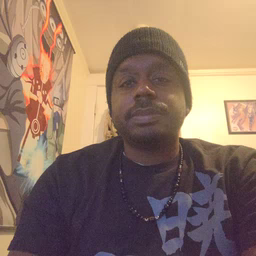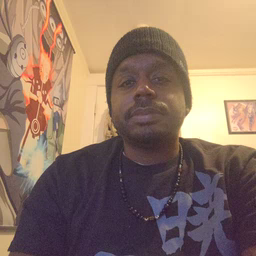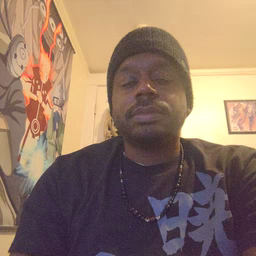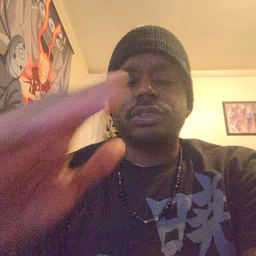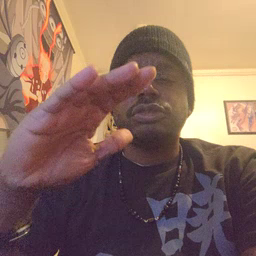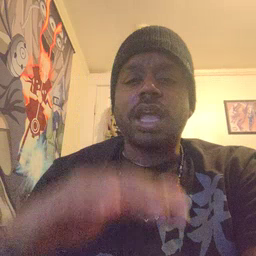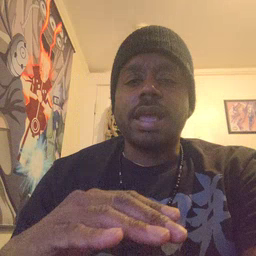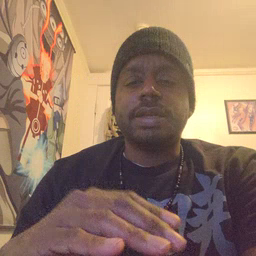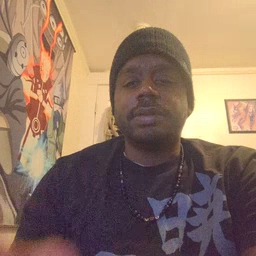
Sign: child